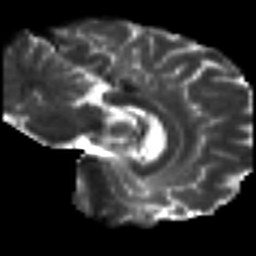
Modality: T2w
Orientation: sagittal
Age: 32
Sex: female
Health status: ill
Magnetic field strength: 3 T
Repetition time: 9 s
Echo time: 0.093 s